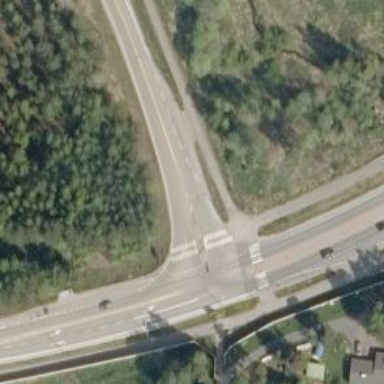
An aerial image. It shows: Secondary link road with asphalt surface.